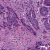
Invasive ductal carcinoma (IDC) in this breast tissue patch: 1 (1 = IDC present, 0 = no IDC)